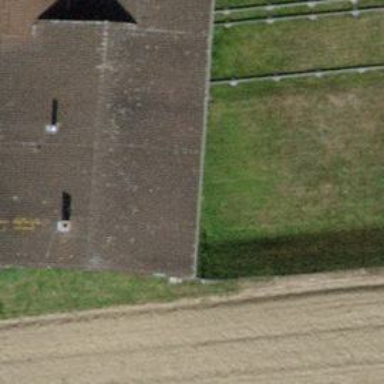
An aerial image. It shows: Shooting club building.